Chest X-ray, AP view. Patient: 22 years old, sex M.
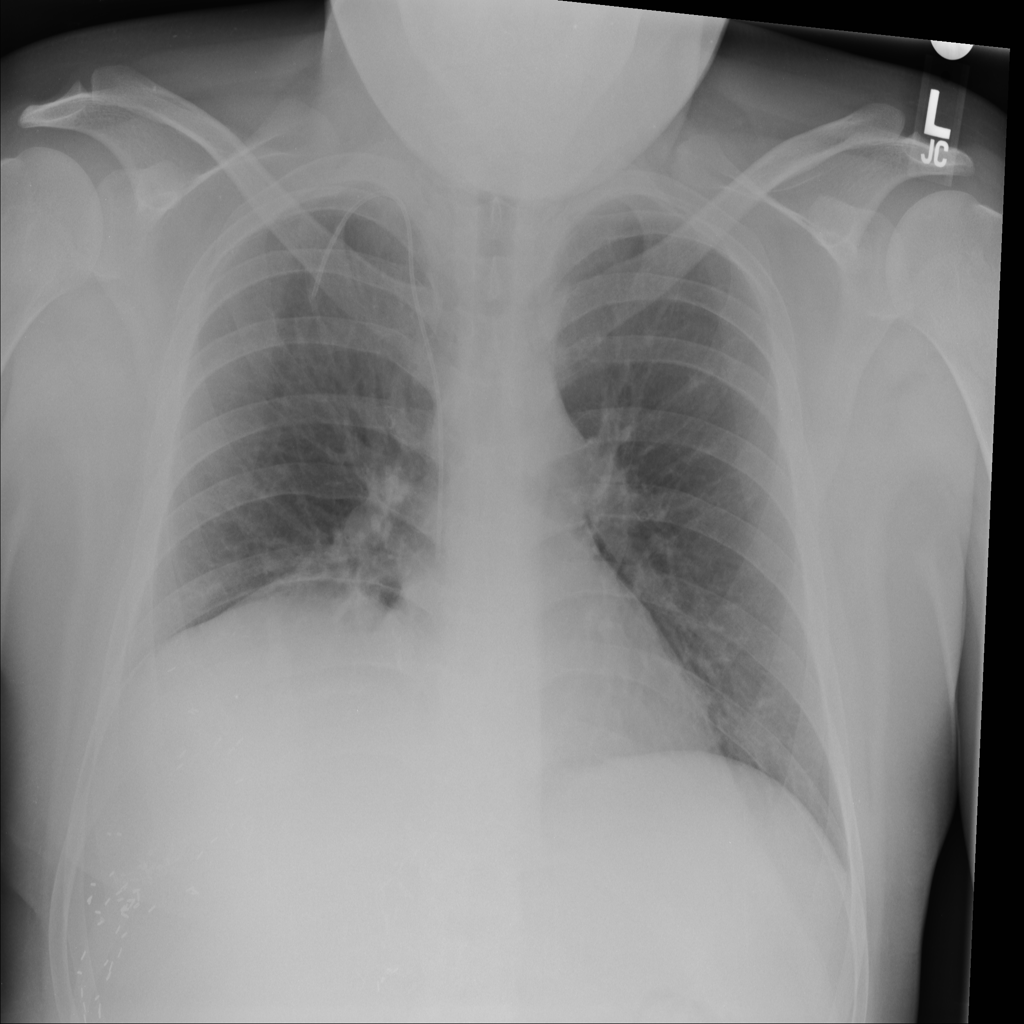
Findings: Atelectasis, Pneumonia